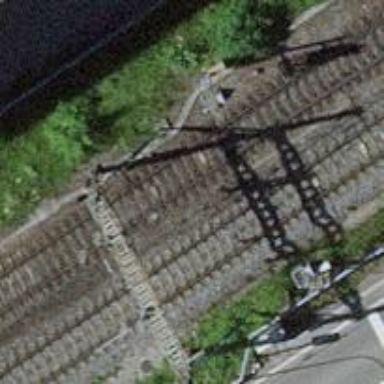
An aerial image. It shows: Railway switch.